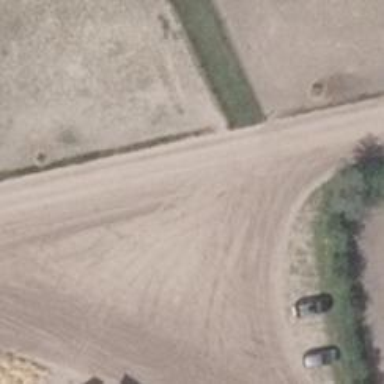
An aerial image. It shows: Agricultural service road for motorcars.